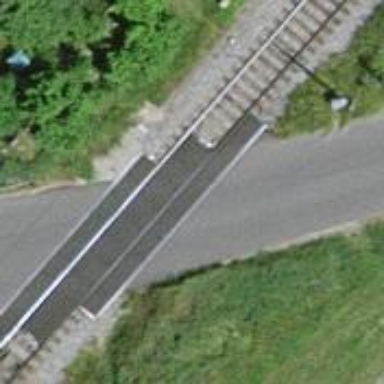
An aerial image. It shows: Level crossing along the railway.